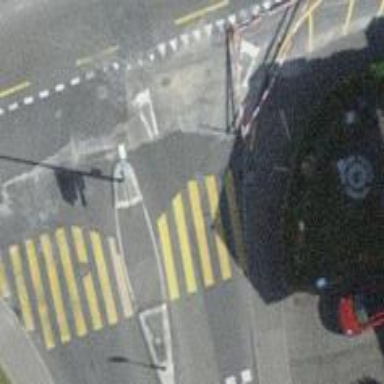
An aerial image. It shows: Pedestrian crossing with zebra markings on footway.